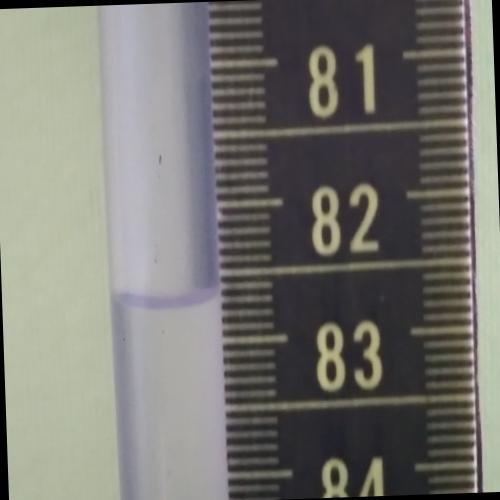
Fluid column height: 82.7 cm